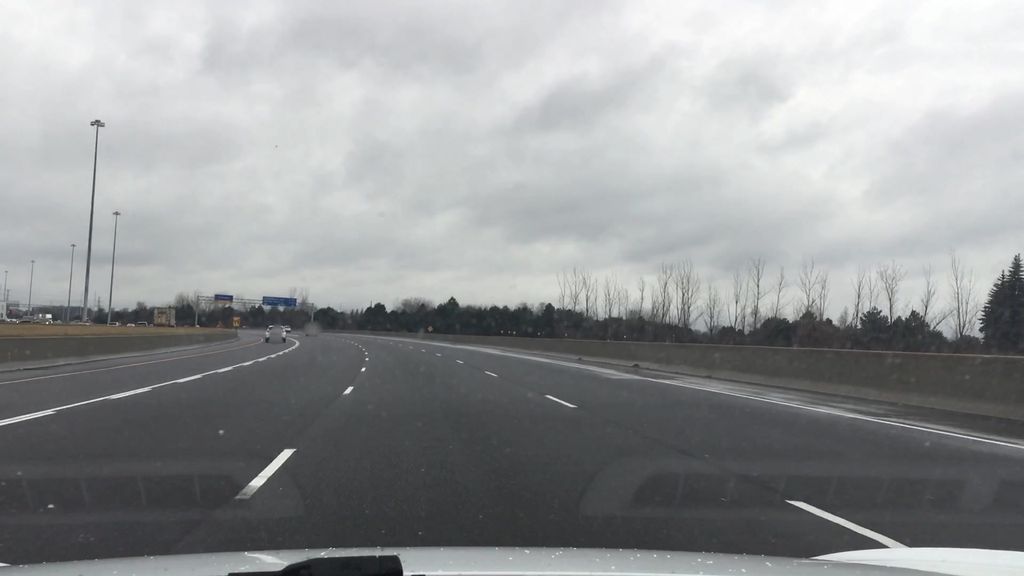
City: toronto